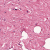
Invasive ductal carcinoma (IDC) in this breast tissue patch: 0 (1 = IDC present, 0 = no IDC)